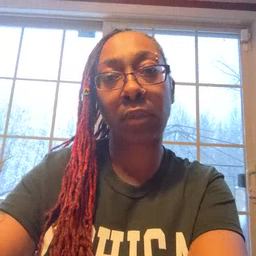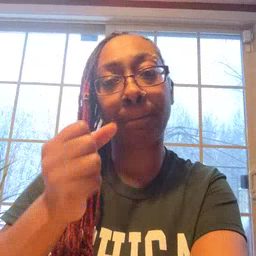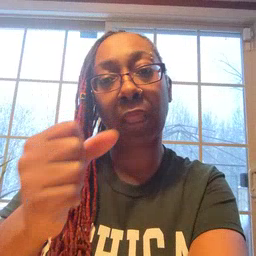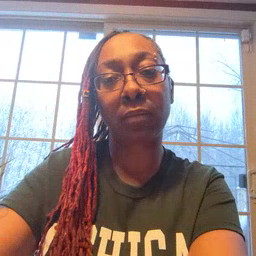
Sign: milk